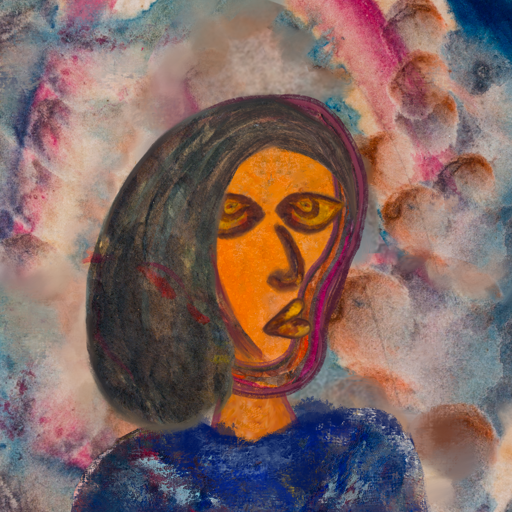
Background: Rupkatha, Head And Neck Side: Hypocrite_w_Hair, Face Side: Comrade, Bust: Irani, Hair Side: Gypsy_Mother, Head Accessory: Blank, Second Necklace: Blank, Necklace: Blank, Baby: Blank